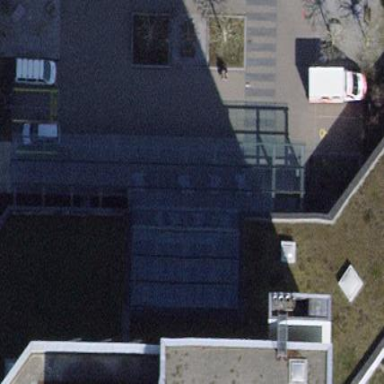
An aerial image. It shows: View of roof of building.